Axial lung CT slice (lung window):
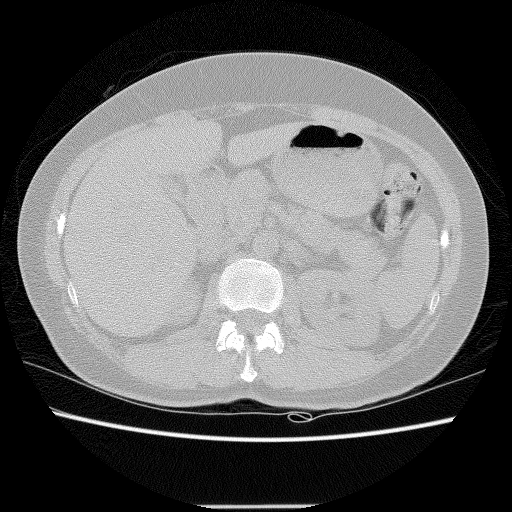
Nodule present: no